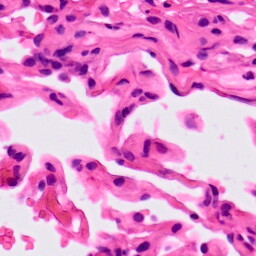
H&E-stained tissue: Lung